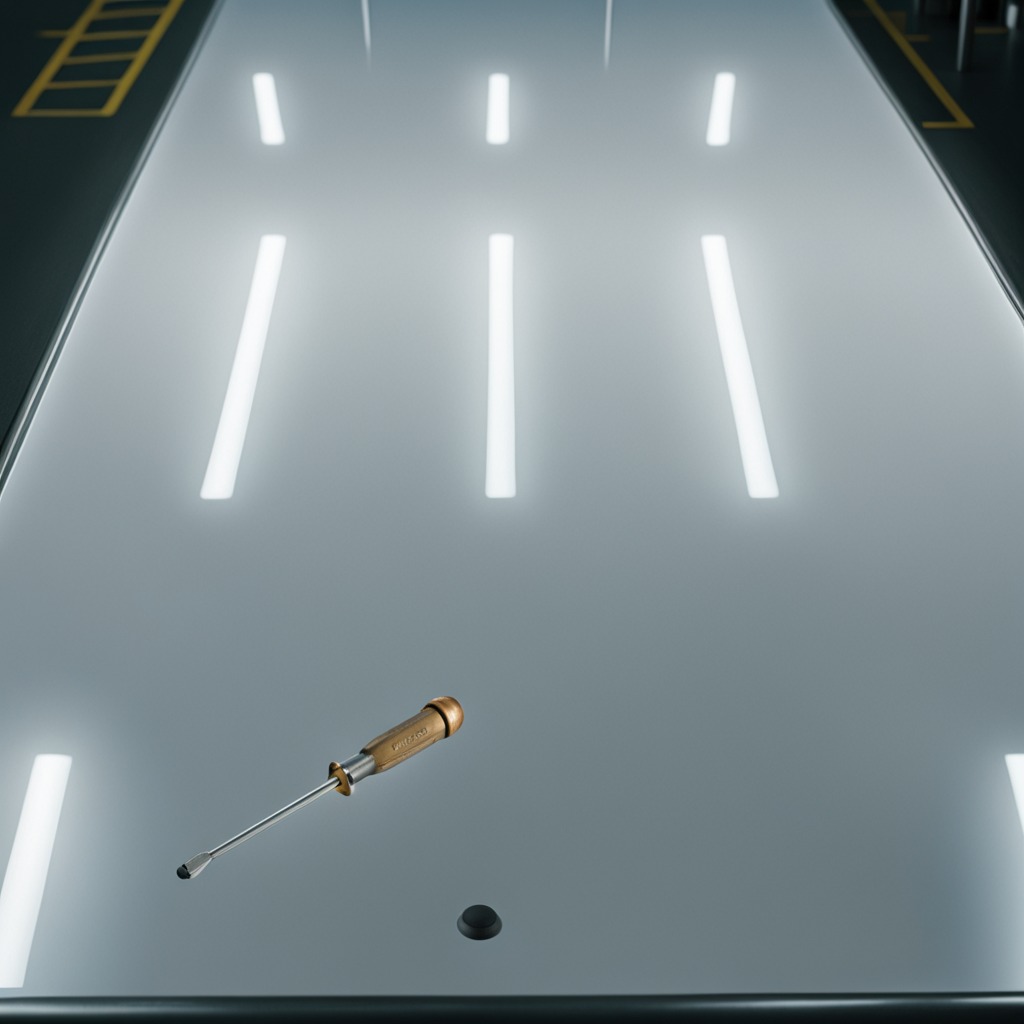
A screwdriver lying on the table.